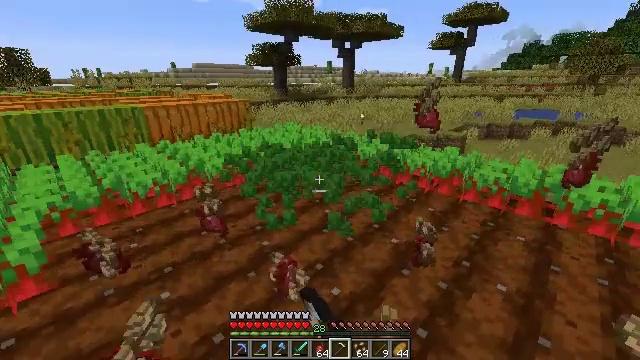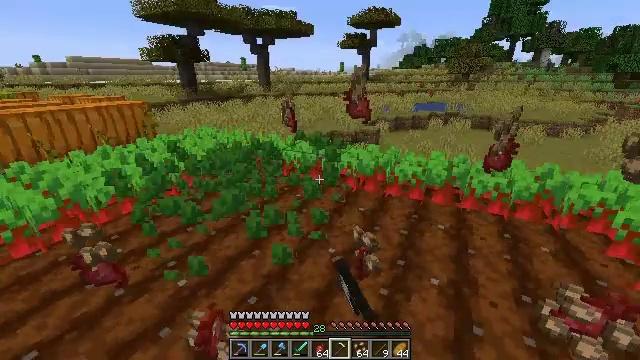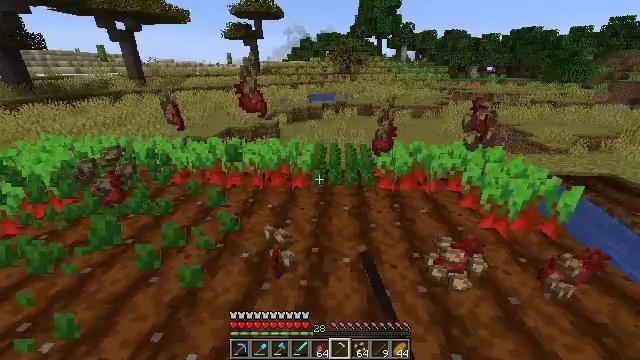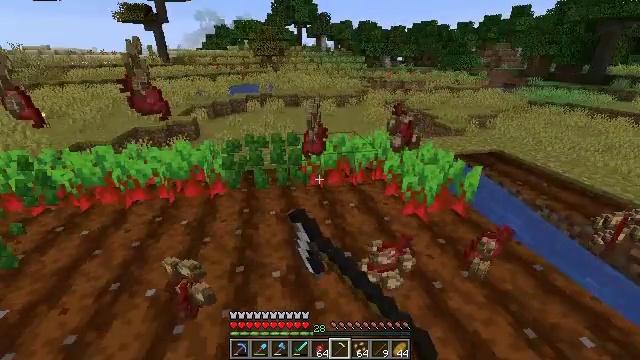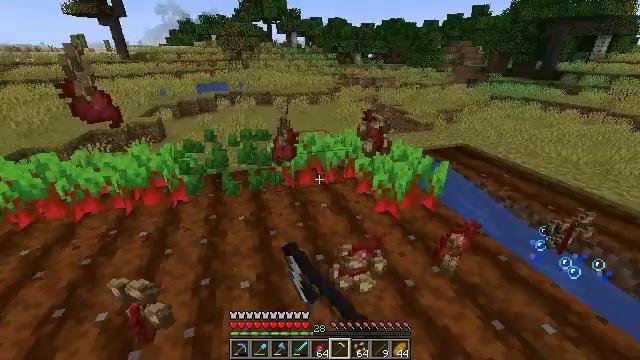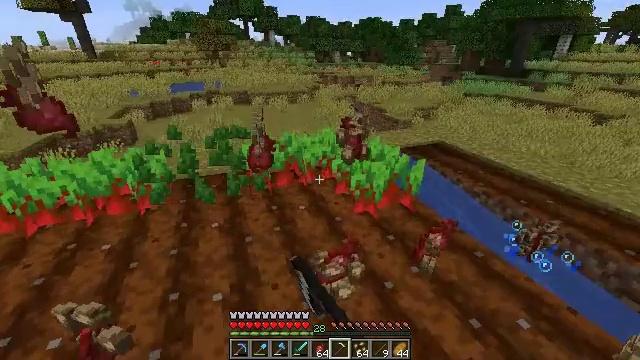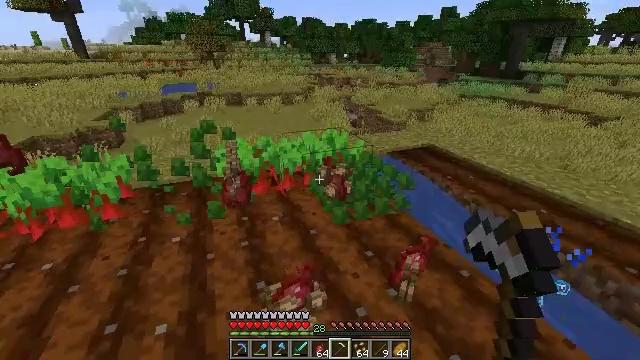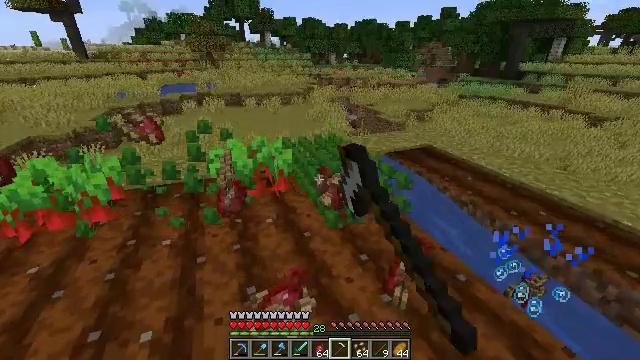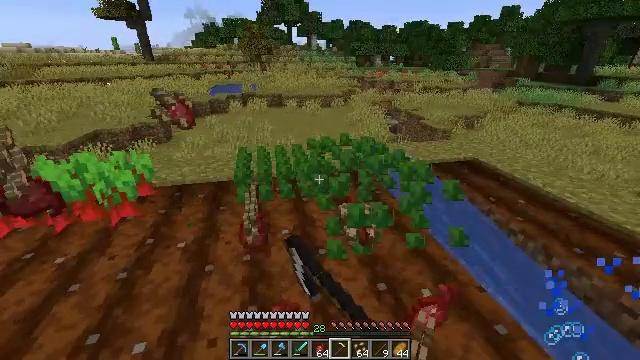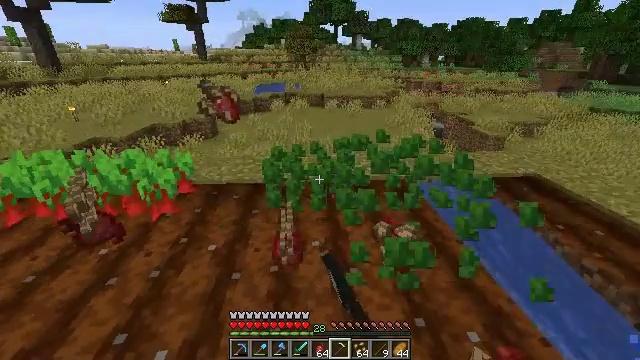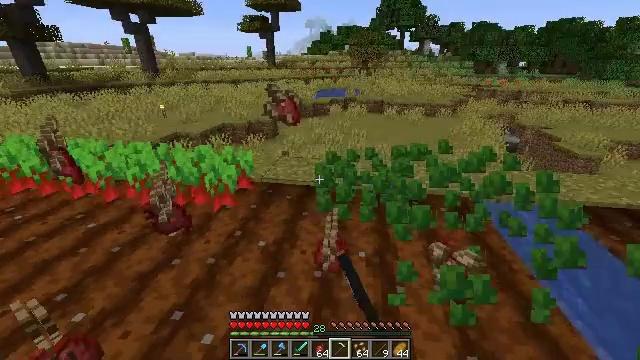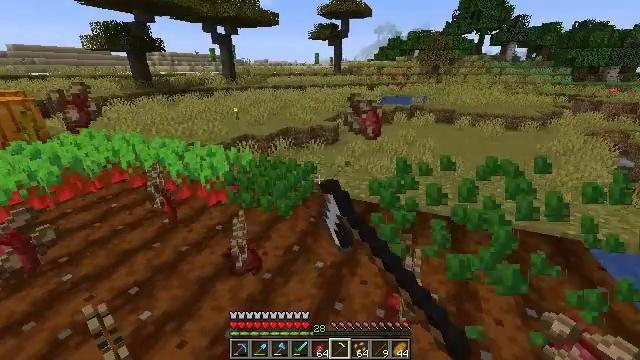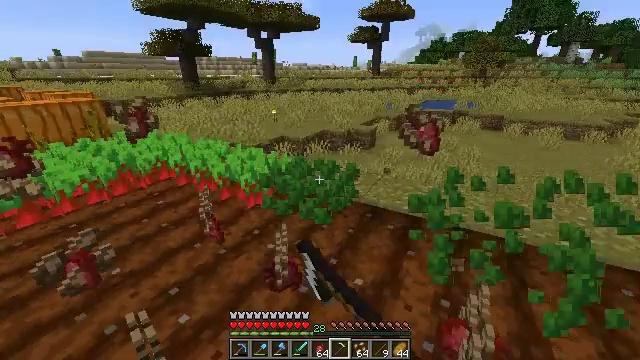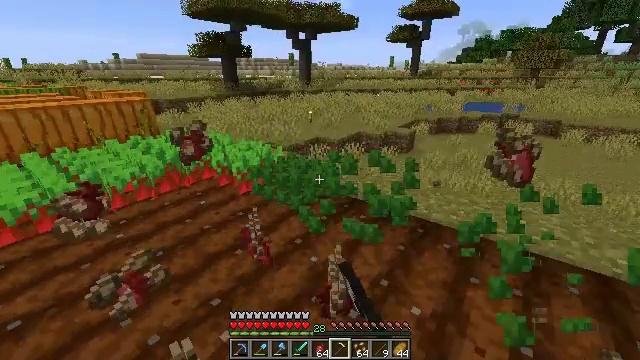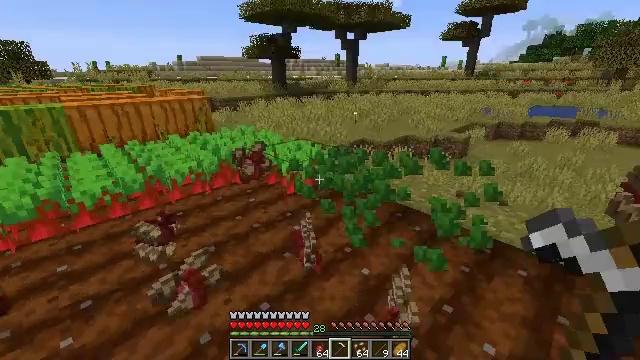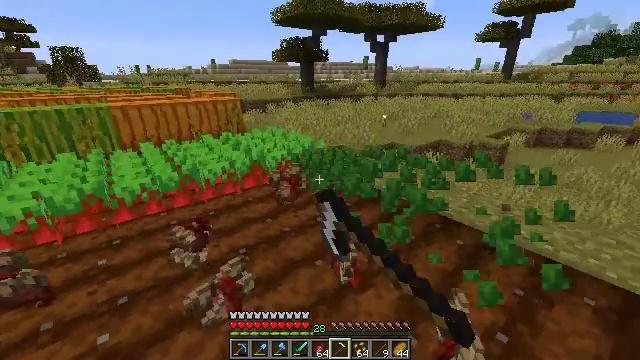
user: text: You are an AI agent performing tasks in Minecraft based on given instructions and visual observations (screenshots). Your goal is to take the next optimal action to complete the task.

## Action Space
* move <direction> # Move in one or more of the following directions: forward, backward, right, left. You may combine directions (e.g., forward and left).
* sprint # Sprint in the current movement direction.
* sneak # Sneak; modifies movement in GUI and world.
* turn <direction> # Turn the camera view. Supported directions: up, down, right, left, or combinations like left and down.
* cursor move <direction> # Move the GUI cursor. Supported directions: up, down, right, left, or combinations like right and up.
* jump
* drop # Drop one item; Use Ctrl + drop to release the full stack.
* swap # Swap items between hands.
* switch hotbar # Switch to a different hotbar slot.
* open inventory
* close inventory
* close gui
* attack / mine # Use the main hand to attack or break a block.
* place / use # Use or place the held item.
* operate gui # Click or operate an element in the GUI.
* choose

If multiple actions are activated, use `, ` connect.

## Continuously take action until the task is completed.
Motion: motion action
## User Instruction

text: Gather beetroots by breaking the plants.
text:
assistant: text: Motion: move forward and move right, turn right, attack / mine
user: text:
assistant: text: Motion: move forward and move right, turn right and down, attack / mine
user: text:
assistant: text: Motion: move forward and move right, turn right and down, attack / mine
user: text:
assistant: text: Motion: move forward and move right, turn right, attack / mine
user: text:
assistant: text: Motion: move forward and move right, turn right, attack / mine
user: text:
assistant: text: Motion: move forward and move right, attack / mine
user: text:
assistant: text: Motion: move forward and move right, attack / mine
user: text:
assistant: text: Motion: move forward and move right, turn left, attack / mine
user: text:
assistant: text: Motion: move forward and move left, turn left, attack / mine
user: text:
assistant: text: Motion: move forward and move left, turn left and up, attack / mine
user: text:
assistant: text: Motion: move forward and move left, turn left and up, attack / mine
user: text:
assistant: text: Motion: move forward and move left, turn left, attack / mine
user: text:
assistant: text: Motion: move forward and move left, turn left, attack / mine
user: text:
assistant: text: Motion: move forward and move left, turn left, attack / mine
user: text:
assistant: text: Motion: move forward and move left, turn left, attack / mine
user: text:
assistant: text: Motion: move forward and move left, turn left, attack / mine
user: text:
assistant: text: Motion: move forward and move left, turn left, attack / mine
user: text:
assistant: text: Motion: move forward and move left, turn left, attack / mine
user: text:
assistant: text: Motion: move forward and move left, turn left, attack / mine
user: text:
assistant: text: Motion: move forward and move left, turn left, attack / mine
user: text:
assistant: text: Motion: move forward and move left, turn left, attack / mine
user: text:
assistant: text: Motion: move forward and move right, attack / mine
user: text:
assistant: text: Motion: move forward and move right, turn right, attack / mine
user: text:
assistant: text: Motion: move forward and move right, turn right, attack / mine
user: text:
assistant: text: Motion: move forward and move right, turn right, attack / mine
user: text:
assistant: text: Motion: move forward and move right, attack / mine
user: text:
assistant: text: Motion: move forward and move right, attack / mine
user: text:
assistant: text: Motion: move forward and move right, turn left, attack / mine
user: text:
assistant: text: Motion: move forward and move right, turn left, attack / mine
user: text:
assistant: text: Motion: move forward and move left, turn left, attack / mine